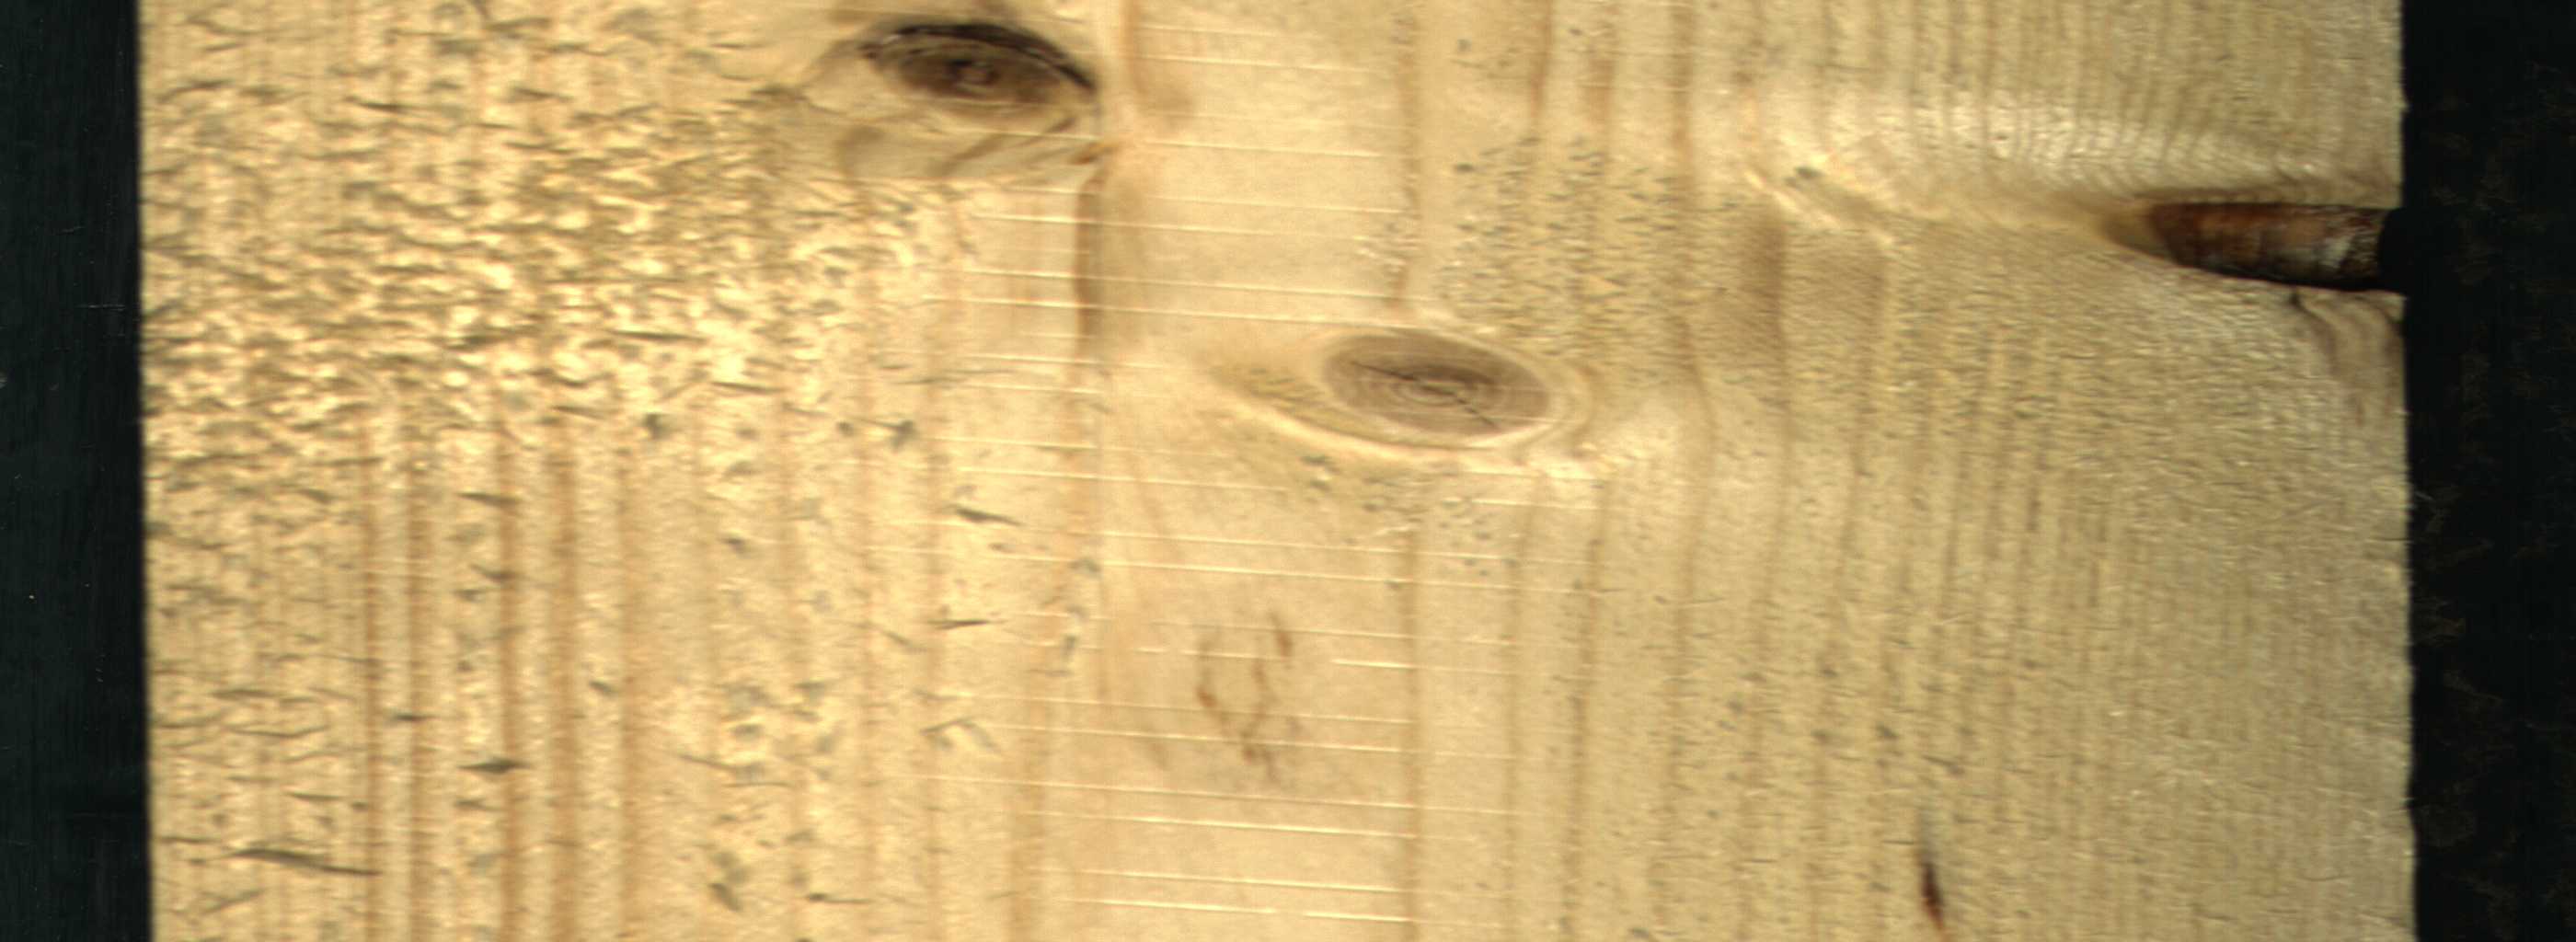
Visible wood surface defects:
resin
Knot_missing
Dead_Knot
Live_Knot